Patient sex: M
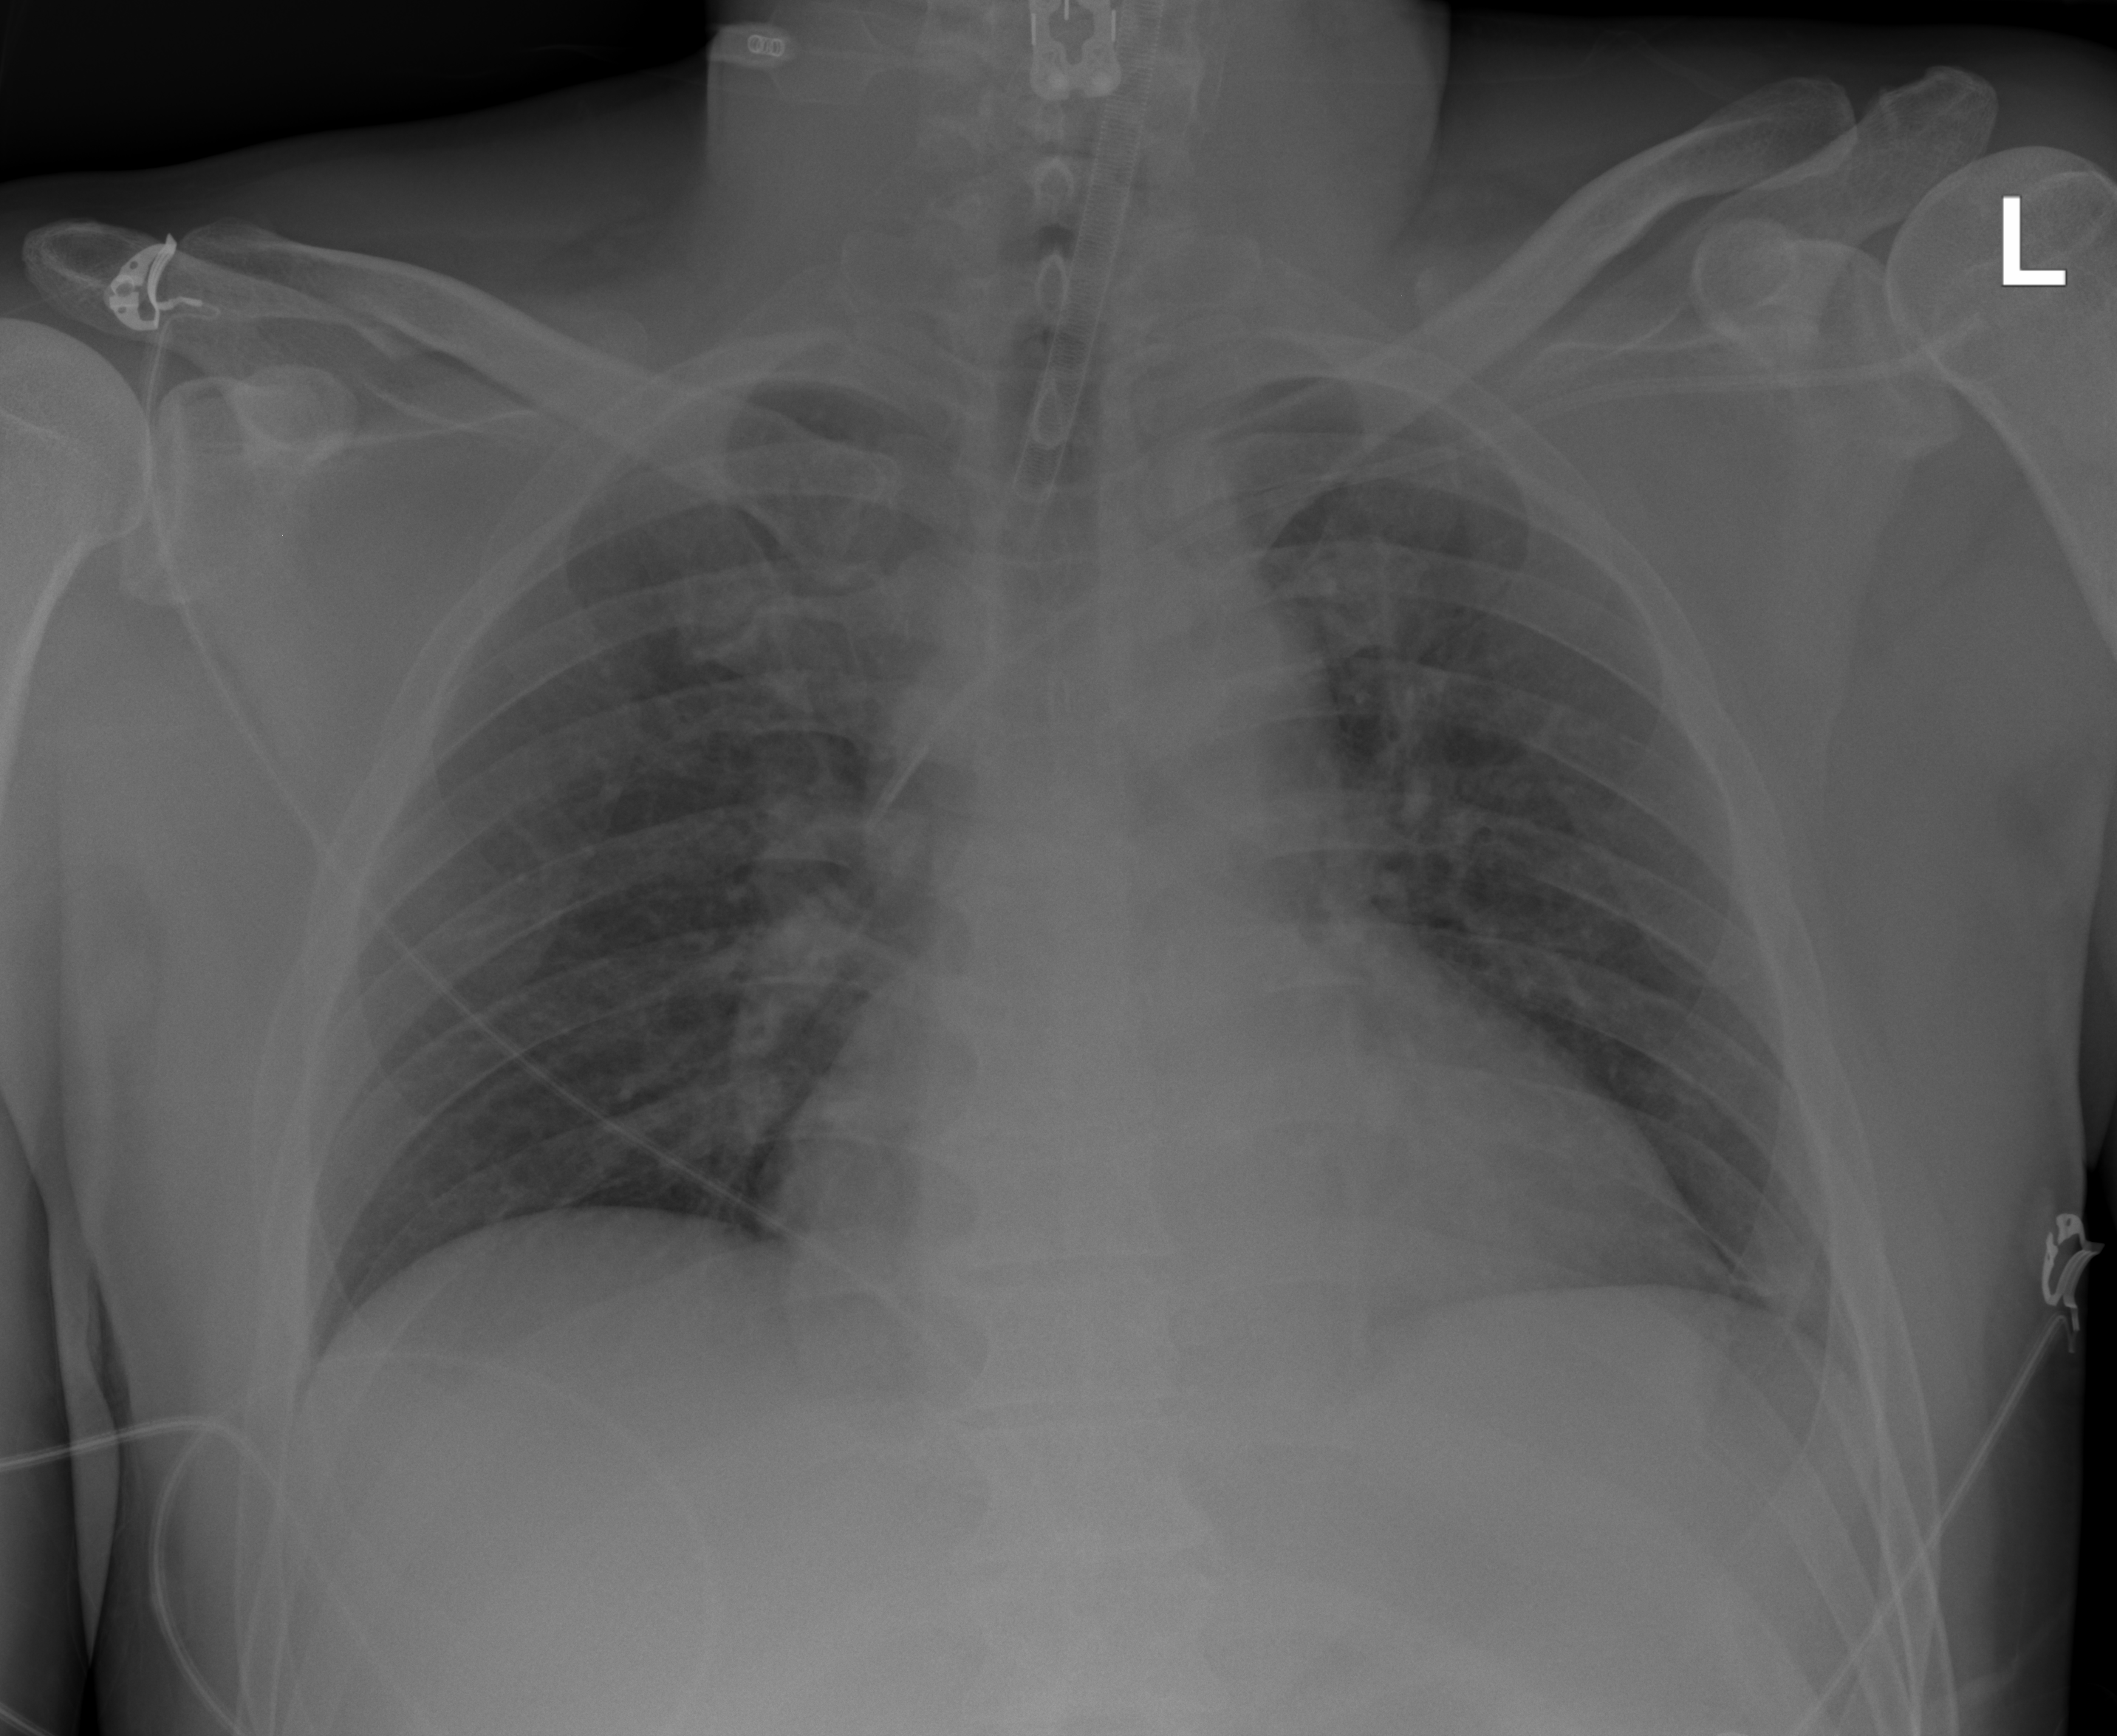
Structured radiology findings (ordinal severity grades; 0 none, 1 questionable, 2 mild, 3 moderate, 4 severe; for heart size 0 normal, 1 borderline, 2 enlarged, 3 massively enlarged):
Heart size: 2
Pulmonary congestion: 1
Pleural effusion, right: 0
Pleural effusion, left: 0
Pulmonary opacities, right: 0
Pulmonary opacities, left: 0
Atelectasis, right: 0
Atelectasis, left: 2